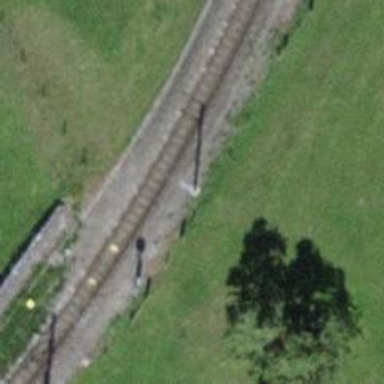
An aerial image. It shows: Narrow-gauge railway with 1 track. The tracks are electrified with contact line.